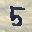
Label: 5